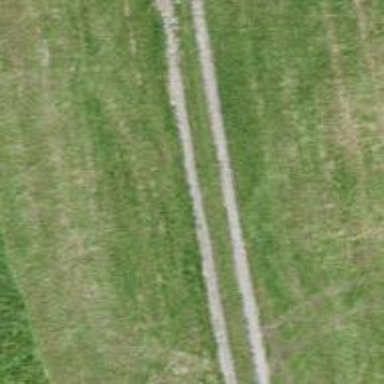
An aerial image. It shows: Dirt track road.